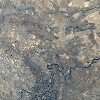
Label: land